【题型】解答题　【知识点】立体几何　【难度】medium
已知
$ABCD-A_1B_1C_1D_1$是底面边长为$1$
的正四棱柱。

(1) 若正四棱柱
$ABCD-A_1B_1C_1D_1$的高为$1$，求点$C$到平面$AB_1D_1$
的距离；

(2) 设
$AB_1$与底面$A_1B_1C_1D_1$所成角的大小为$\alpha$，异面直线$AD_1$与$A_1C_1$所成角的大小为$\beta$，求证：$\tan^2\beta = 2\tan^2\alpha + 1$
；

(3)
$E$为$A_1B_1$上任意一点，$F$为$DD_1$中点，若棱$AD$上至少存在一点$P$使得$PE \perp PF$，求棱长$AA_1$
的最大值。
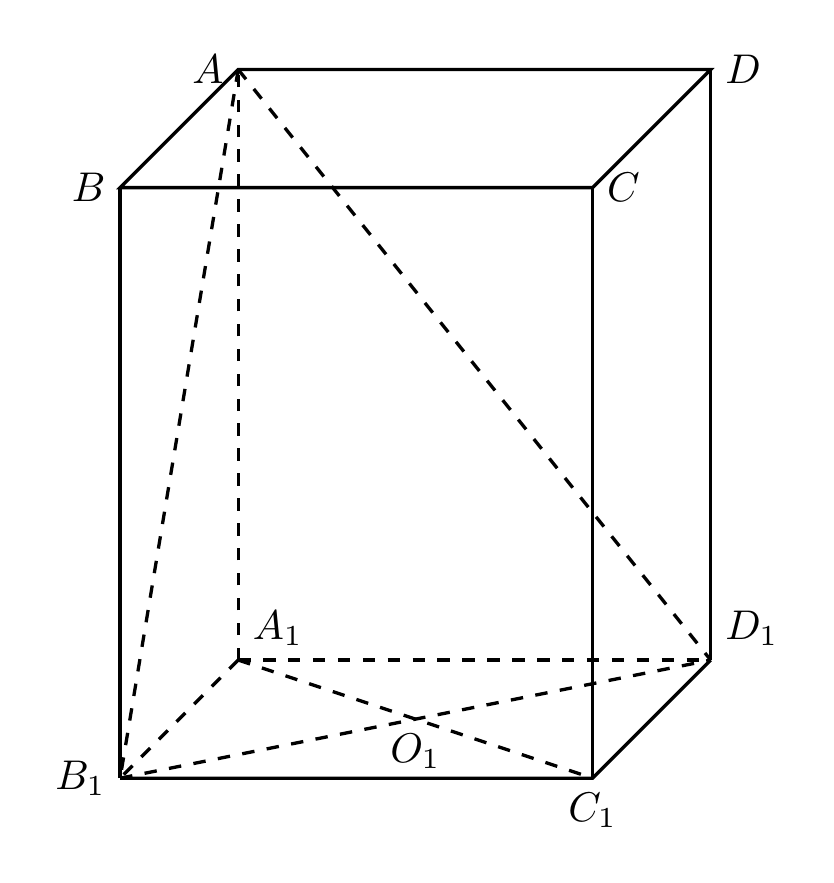
【解答】
\textbf{【答案】} (1)$\frac{2\sqrt{3}}{3}$；(2)证明见解析；(3)$\frac{\sqrt{2}}{2}$

\vspace{1em}
\noindent
\textbf{【分析】} (1) 以$A_1$
为原点建立空间直角坐标系，利用向量法求点到平面的距离即可；

(2) 根据线面角和异面直线所成角的定义，找出
$\alpha$和$\beta$
，再结合三角函数的知识，求证即可；

(3) 由题意知
$PE$在平面$ADD_1A_1$上的投影为$PA_1$，由$PE \perp PF$得出$PA_1 \perp PF$，利用勾股定理和判别式，即可求出棱长$AA_1$
的最大值。

\vspace{1em}
\noindent
\textbf{【详解】} (1) 若正四棱柱$ABCD-A_1B_1C_1D_1$的高为$1$，以$A_1$
为原点，建立如图所示的空间直角坐标系，

则
$A(0,0,1)$，$B_1(1,0,0)$，$D_1(0,1,0)$，$C(1,1,1)$
，

所以
$\overrightarrow{B_1D_1}=(-1,1,0)$，$\overrightarrow{AB_1}=(1,0,-1)$，$\overrightarrow{AC}=(1,1,0)$
，

设平面
$AB_1D_1$的法向量为$\vec{n}=(x,y,z)$
，则
\[
\begin
{cases}
\vec{n} \cdot \overrightarrow{B_1D_1} = -x + y = 0 \\
\vec{n} \cdot \overrightarrow
{AB_1} = x - z = 0
\end
{cases},
\]
令
$x=1$，则$y=1$，$z=1$，所以$\vec{n}=(1,1,1)$
，

则点
$C$到平面$AB_1D_1$
的距离为
\[
\frac{|\overrightarrow{AC} \cdot \vec{n}|}{|\vec{n}|} = \frac{|1+1+0|}{\sqrt{3}} = \frac{2\sqrt
{3}}{3}.
\]

---

(2) 证明：设正四棱柱的高为
$h$，连接$AC$，$CD_1$
，

因为
$AA_1 \perp$平面$A_1B_1C_1D_1$
，

所以
$\angle AB_1A_1$是$AB_1$与底面$A_1B_1C_1D_1$所成角，即$\alpha = \angle AB_1A_1$
，

所以
$\tan\alpha = \frac{AA_1}{A_1B_1} = \frac{h}{1} = h$，即$2\tan^2\alpha + 1 = 2h^2 + 1$
，

因为
$AC \parallel A_1C_1$，所以$\angle CAD_1$是异面直线$AD_1$与$A_1C_1$所成角，即$\beta = \angle CAD_1$
，

在
$\triangle ACD_1$中，$AC = \sqrt{2}$，$AD_1 = CD_1 = \sqrt{1+h^2}$
，

所以
\[
\tan\beta = \frac{\sqrt{AD_1^2 - \left(\frac{1}{2}AC\right)^2}}{\frac{1}{2}AC} = \frac{\sqrt{\frac{1+h^2}{2}}}{\frac{\sqrt{2}}{2}} = \sqrt
{1+2h^2},
\]
即
$\tan^2\beta = 1 + 2h^2$
，

所以
$\tan^2\beta = 2\tan^2\alpha + 1$
。

---

(3) 连接
$PA_1$，$A_1F$
，

由题意知，在正四棱柱
$ABCD-A_1B_1C_1D_1$中，$PE$在平面$ADD_1A_1$上的投影为$PA_1$
，

因为
$PE \perp PF$，所以$PA_1 \perp PF$
，

设
$PD = x$，则$PA = 1 - x$，设棱长$AA_1 = h$，则$DF = D_1F = \frac{1}{2}h$
；

在
$\text{Rt}\triangle PA_1F$中，$PA_1^2 + PF^2 = A_1F^2$
，即
\[
[(1-x)^2 + h^2] + [x^2 +
\left(\frac{1}{2}h\right)^2] = 1 + \left(\frac{1}{2}h\right
)^2,
\]
化简得，
$2x^2 - 2x + h^2 = 0$，因为$\Delta = 4 - 8h^2 \ge 0$，解得$0 < h \le \frac{\sqrt{2}}{2}$
，

即
$AA_1$的最大值为$\frac{\sqrt{2}}{2}$
。
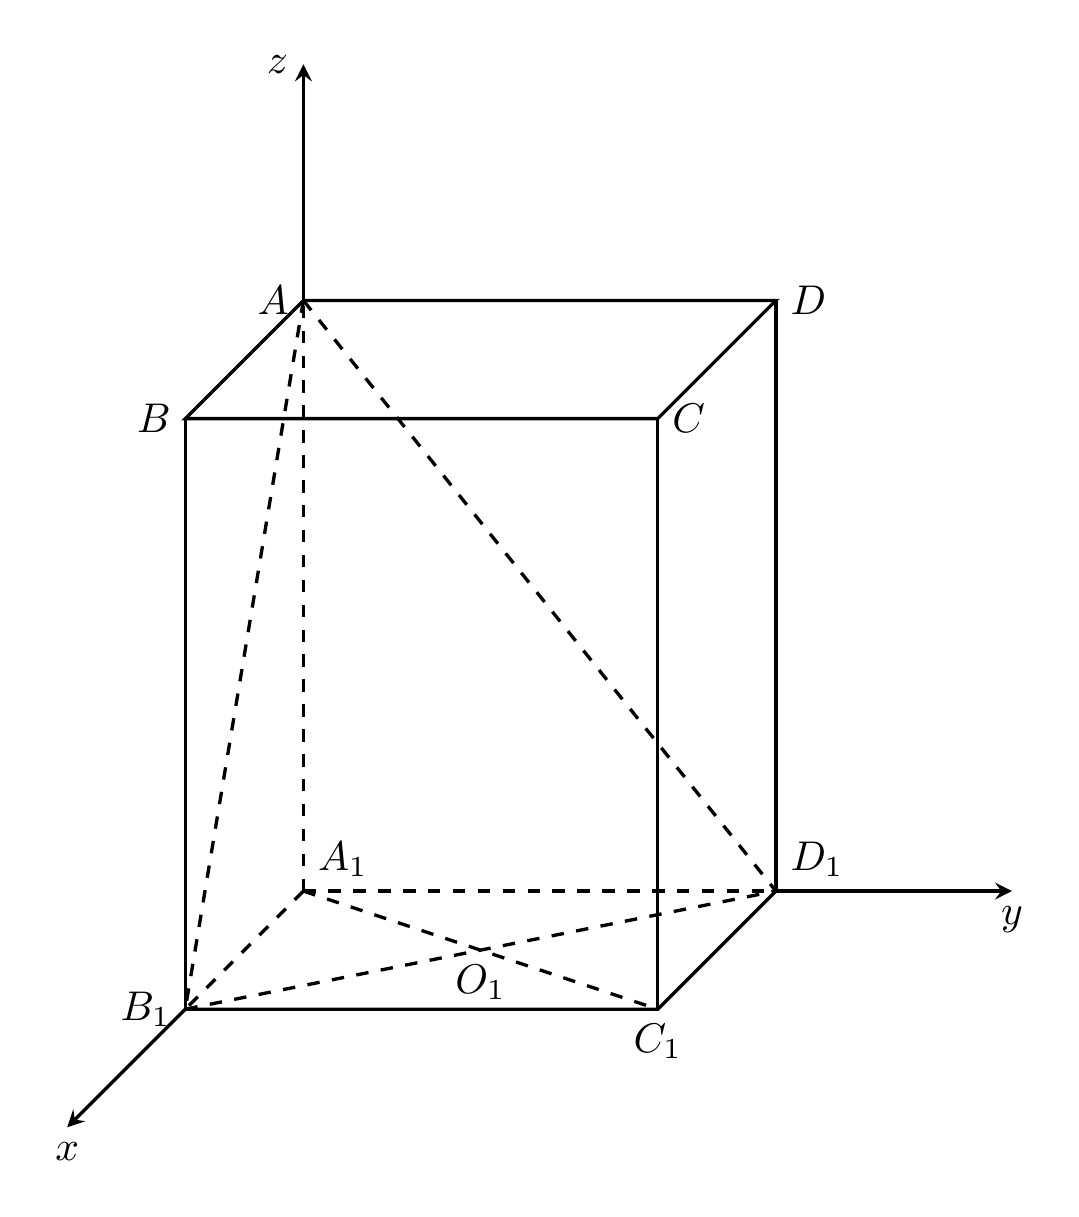
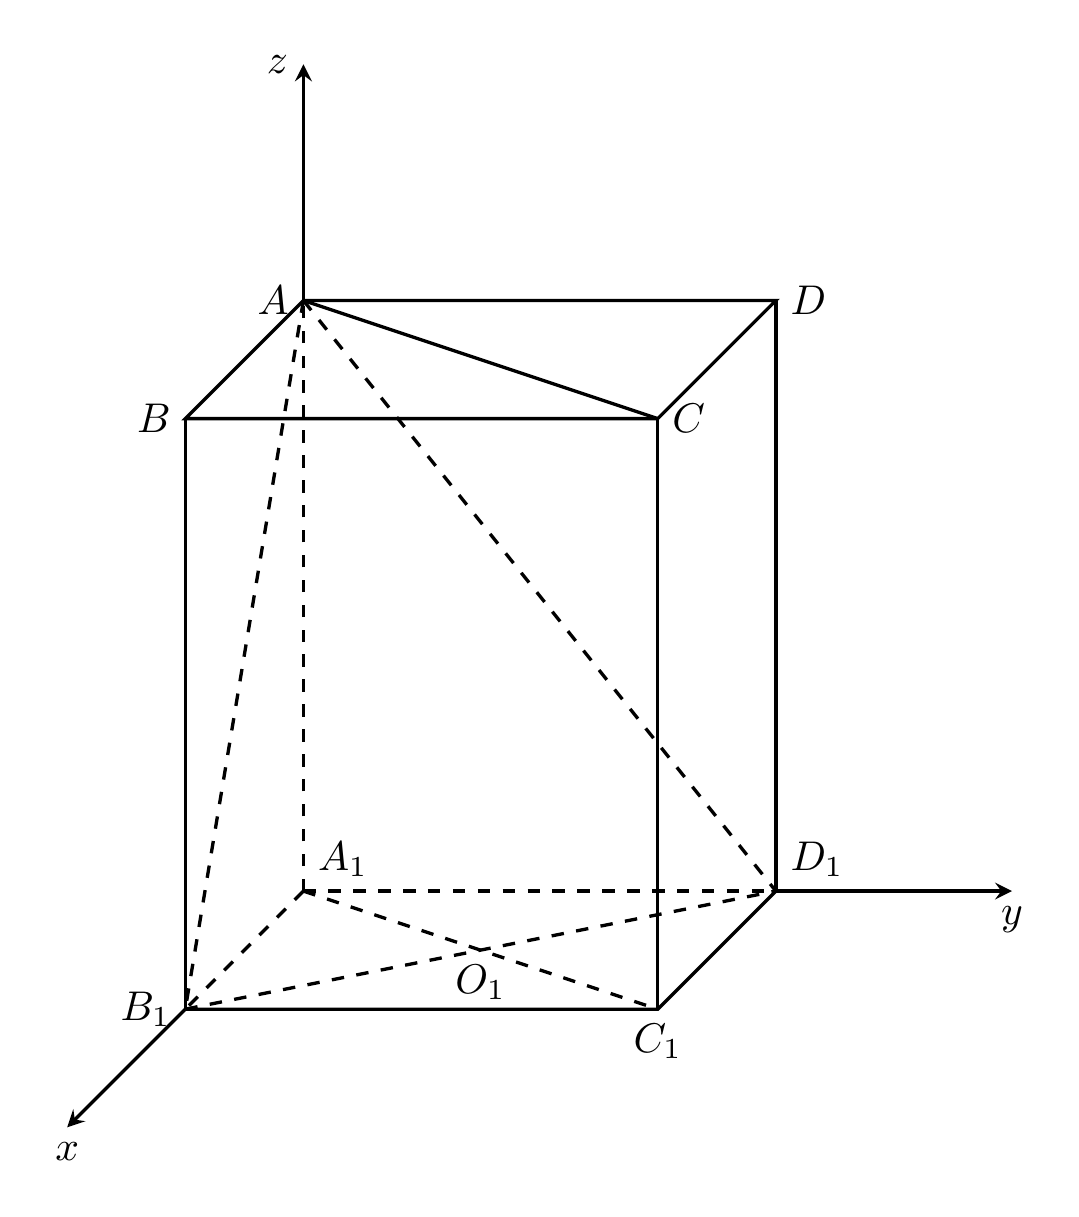
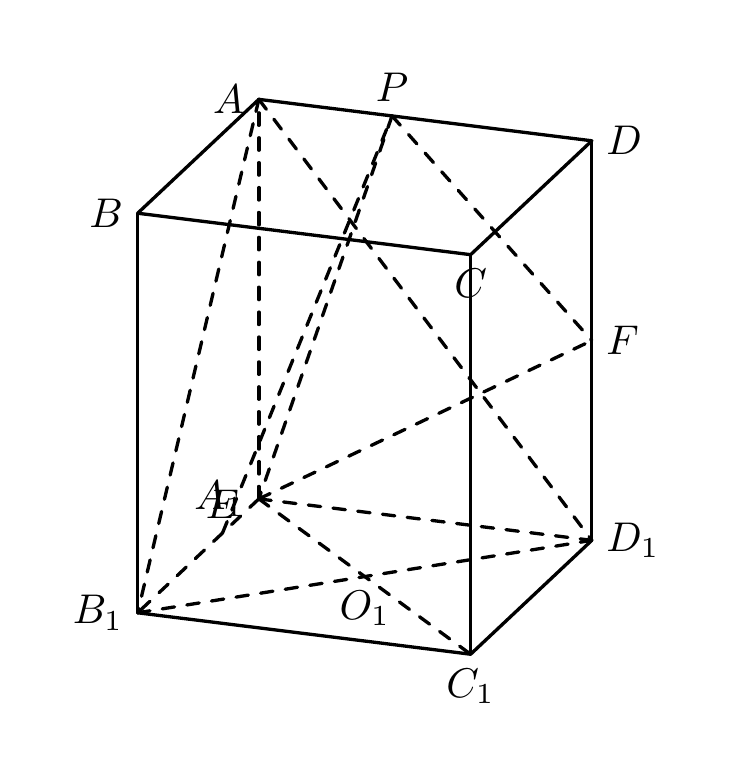